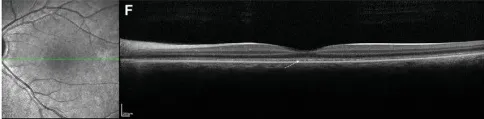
Fundus photography, fundus autofluorescence, and optical coherence scanning images (OCT) of the patient's retina. Left. Eye shows irregularity of the ellipsoid zone as well as an interdigitation zone in the macular region (white arrows).
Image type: ophthalmic_imaging (oct)